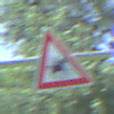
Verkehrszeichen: ReiterLinks
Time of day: Midday
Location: Outdoor (Nature)
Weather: Clear
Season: Summer
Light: Natural